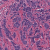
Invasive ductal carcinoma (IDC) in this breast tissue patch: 1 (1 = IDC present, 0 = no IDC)